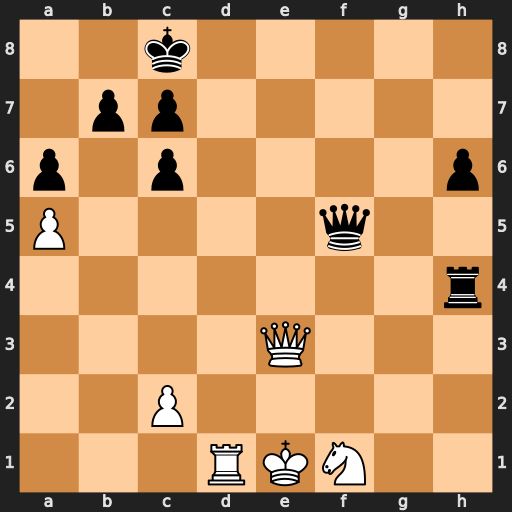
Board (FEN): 2k5/1pp5/p1p4p/P4q2/7r/4Q3/2P5/3RKN2
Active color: w
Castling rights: -
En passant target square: -
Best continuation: Qe8#